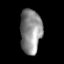
Tissue: prostate
Cell type: T cells
Senescence score: 0.9129
Nuclear area (px): 926
Mean DAPI intensity: 138.931